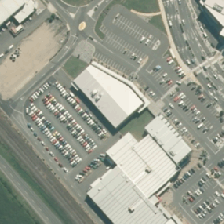
Land cover: urban_build_up